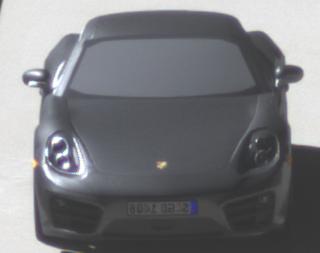
Make: Porsche
Model: Cayman
Detailed model: Cayman (981C)
Model produced from: 2013/03
Model produced until: 2014/04
Doors: 2
Color: gray
Road condition: dry road
Daytime: midday
Contrast: high contrast